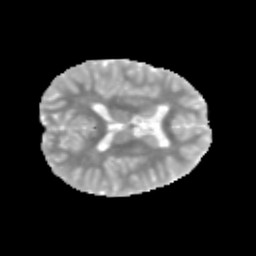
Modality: MD
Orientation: axial
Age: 9
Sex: male
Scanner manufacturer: siemens
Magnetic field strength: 3 T
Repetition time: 3.8 s
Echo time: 0.07 s